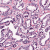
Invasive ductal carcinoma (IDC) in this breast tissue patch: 1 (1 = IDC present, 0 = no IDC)